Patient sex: F
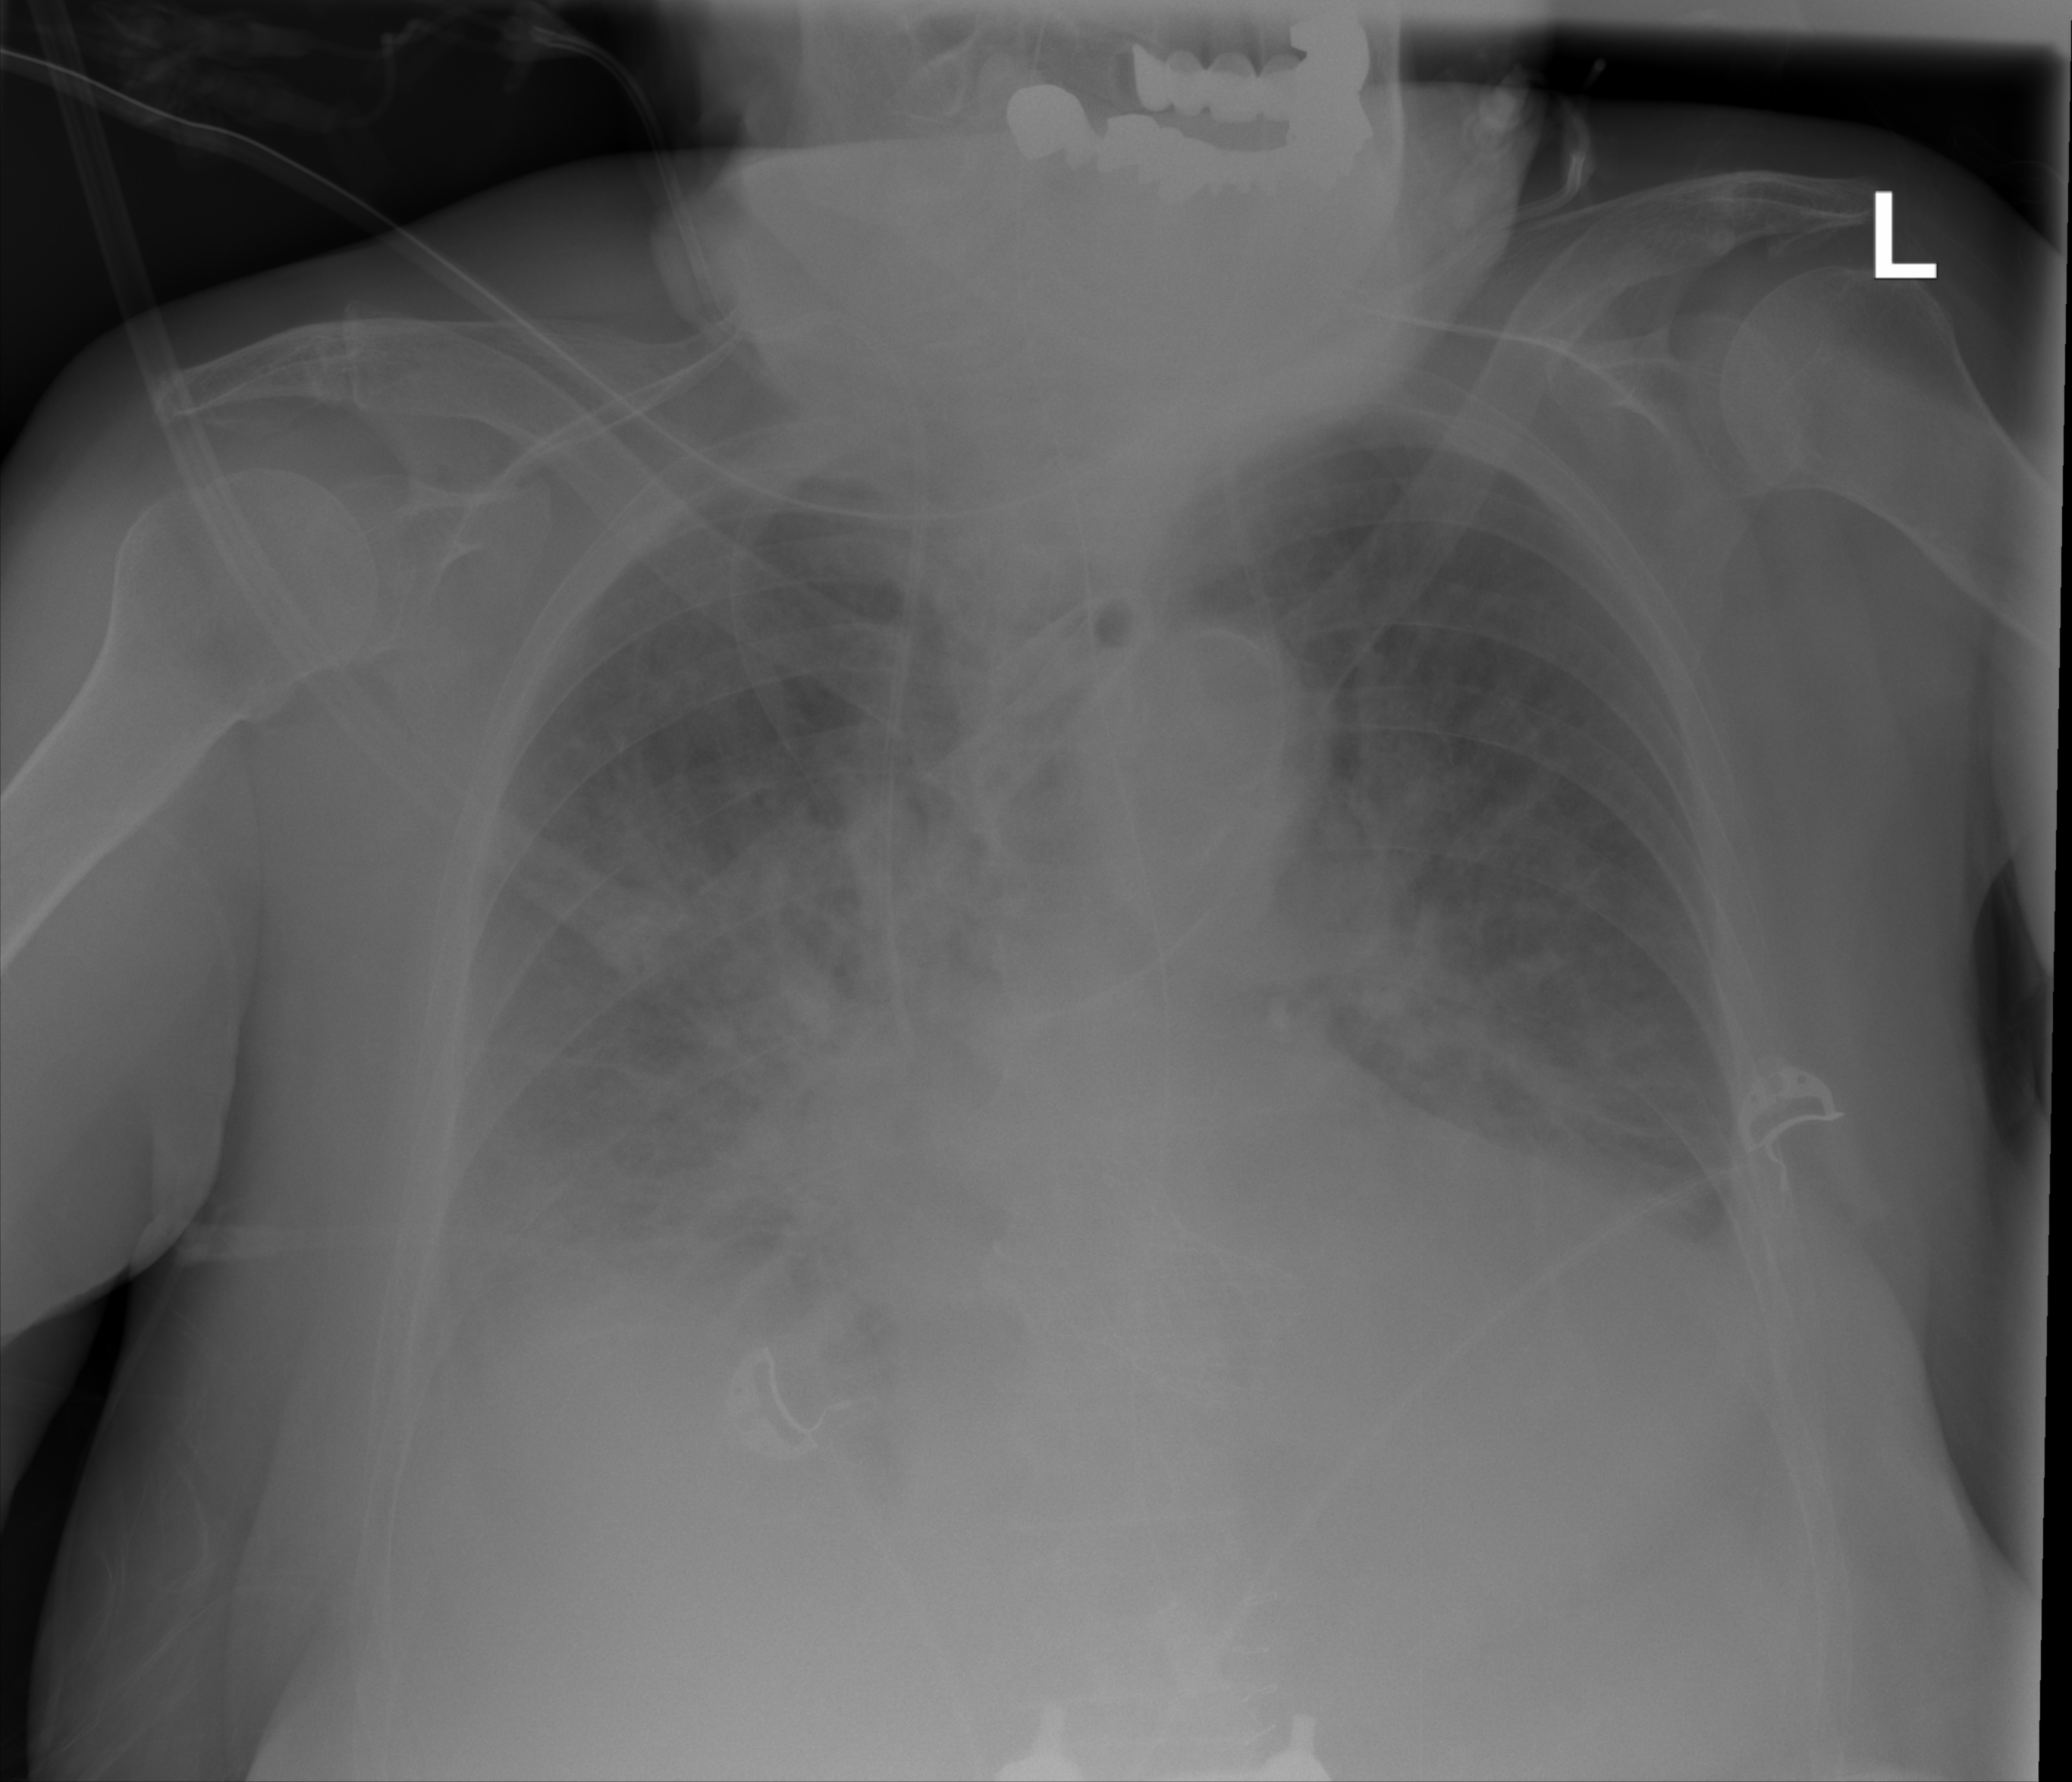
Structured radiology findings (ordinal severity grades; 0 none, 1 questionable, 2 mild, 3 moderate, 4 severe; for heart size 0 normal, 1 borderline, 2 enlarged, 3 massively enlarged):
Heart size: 2
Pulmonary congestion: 2
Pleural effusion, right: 2
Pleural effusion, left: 2
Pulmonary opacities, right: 3
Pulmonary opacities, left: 2
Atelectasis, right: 2
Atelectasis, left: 2